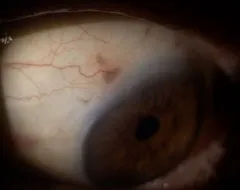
Two months after the initial presentation. Epinephrine 10% test (B).
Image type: ophthalmic_imaging (slit_lamp_photograph)